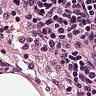
Metastatic tissue present: no